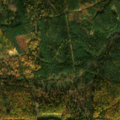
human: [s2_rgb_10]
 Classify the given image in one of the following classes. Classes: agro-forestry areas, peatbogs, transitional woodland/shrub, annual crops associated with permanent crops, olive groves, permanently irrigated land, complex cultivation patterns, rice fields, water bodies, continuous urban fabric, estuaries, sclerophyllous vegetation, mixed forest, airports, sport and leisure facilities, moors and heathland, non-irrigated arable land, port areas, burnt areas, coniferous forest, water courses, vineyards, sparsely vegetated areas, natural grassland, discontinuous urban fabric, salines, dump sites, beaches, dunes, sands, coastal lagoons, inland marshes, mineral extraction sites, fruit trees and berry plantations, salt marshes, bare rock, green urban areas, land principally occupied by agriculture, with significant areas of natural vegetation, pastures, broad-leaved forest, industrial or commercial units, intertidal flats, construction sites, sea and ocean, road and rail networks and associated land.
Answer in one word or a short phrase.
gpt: broad-leaved forest, mixed forest